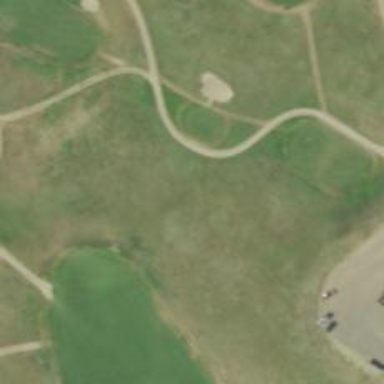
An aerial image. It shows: Pathway for golfing.